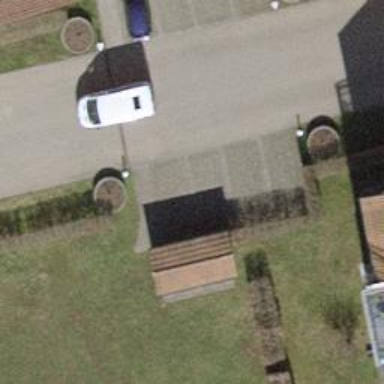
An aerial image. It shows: Hedge acting as barrier.